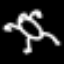
Label: frog